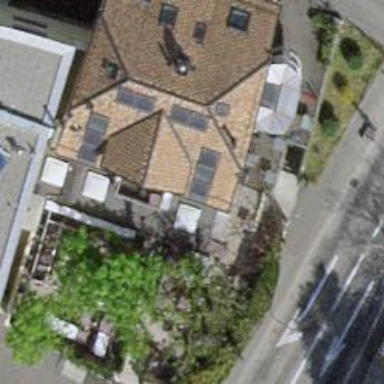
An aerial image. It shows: View of roof of building.